Aerial crown-view tile of a tropical tree (Barro Colorado Island, Panama), acquired 20240716:
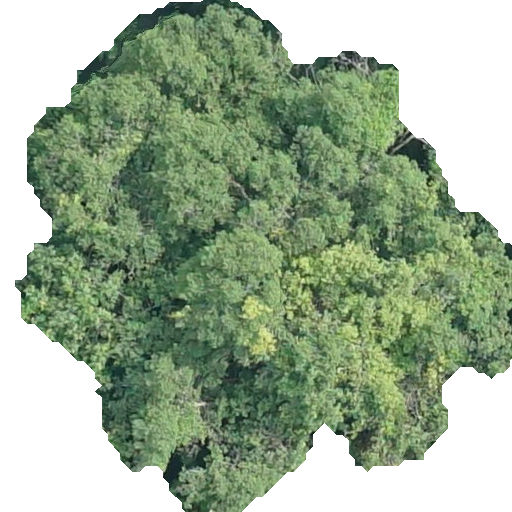
Species: Calophyllum longifolium
GBIF accepted scientific name: Calophyllum longifolium
Crown area: 271.394 m²